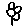
Label: flower